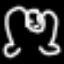
Label: frog